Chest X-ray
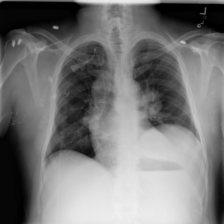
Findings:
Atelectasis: negative
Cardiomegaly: negative
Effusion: negative
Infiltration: negative
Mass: negative
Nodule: negative
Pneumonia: negative
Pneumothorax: negative
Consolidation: negative
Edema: negative
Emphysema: negative
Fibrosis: negative
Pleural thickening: negative
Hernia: negative